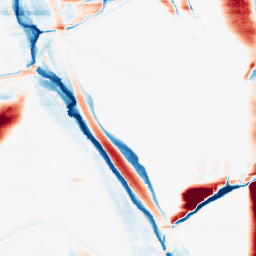
Category: morphological
Decomposition family: morphological_rect
Decomposition parameters: operation: average
width: 50
height: 5
Upsampling method: regularized
Upsampling parameters: scale: 2
lambda_reg: 0.001
Upsampling scale: 2